Aerial crown-view tile of a tropical tree (Barro Colorado Island, Panama), acquired 20250317:
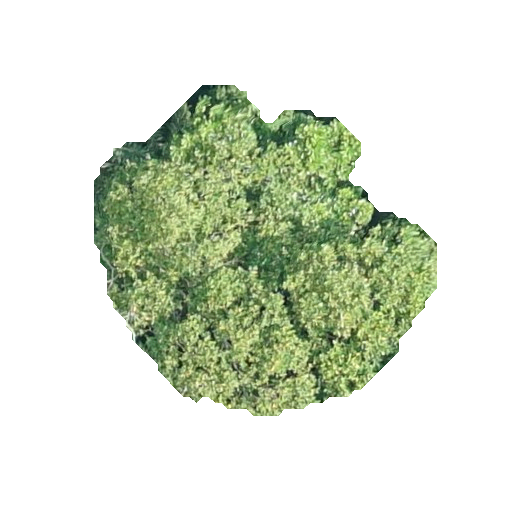
Species: Hieronyma alchorneoides
GBIF accepted scientific name: Hieronyma alchorneoides
Crown area: 116.455 m²